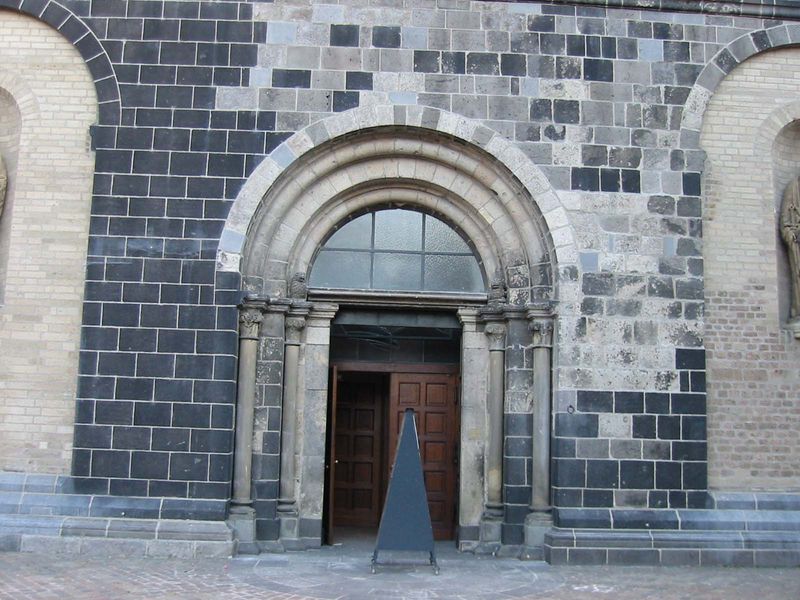
Titel: Quirinus-Münster in Neuss (St. Quirin)
Künstler: Wolbero
Standort: Neuss, Quirinus-Münster (EU - D - NRW)
Schlagwörter: braun, fenster, grau, holz, marmor, schwarz, strasse, säule, säulen, tür, weiss, gebäude, beige, wand, stein, steine, bild, kirche, rund, amphore, skulptur, statue, bogen, fassade, pflaster, mauer, backstein, rundbogen, detail, granit, tor, foto, fotografie, photographie, bögen, eingang, nische, plaster, schild, gewölbe, torbogen, dom, mauerwerk, pflasterstein, mosaik, portal, pforte, sandstein, dreick, fesnter, bauwerk, holztür, doppeltür, kalkstein, aufsteller, bakcsteine